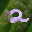
Label: 2